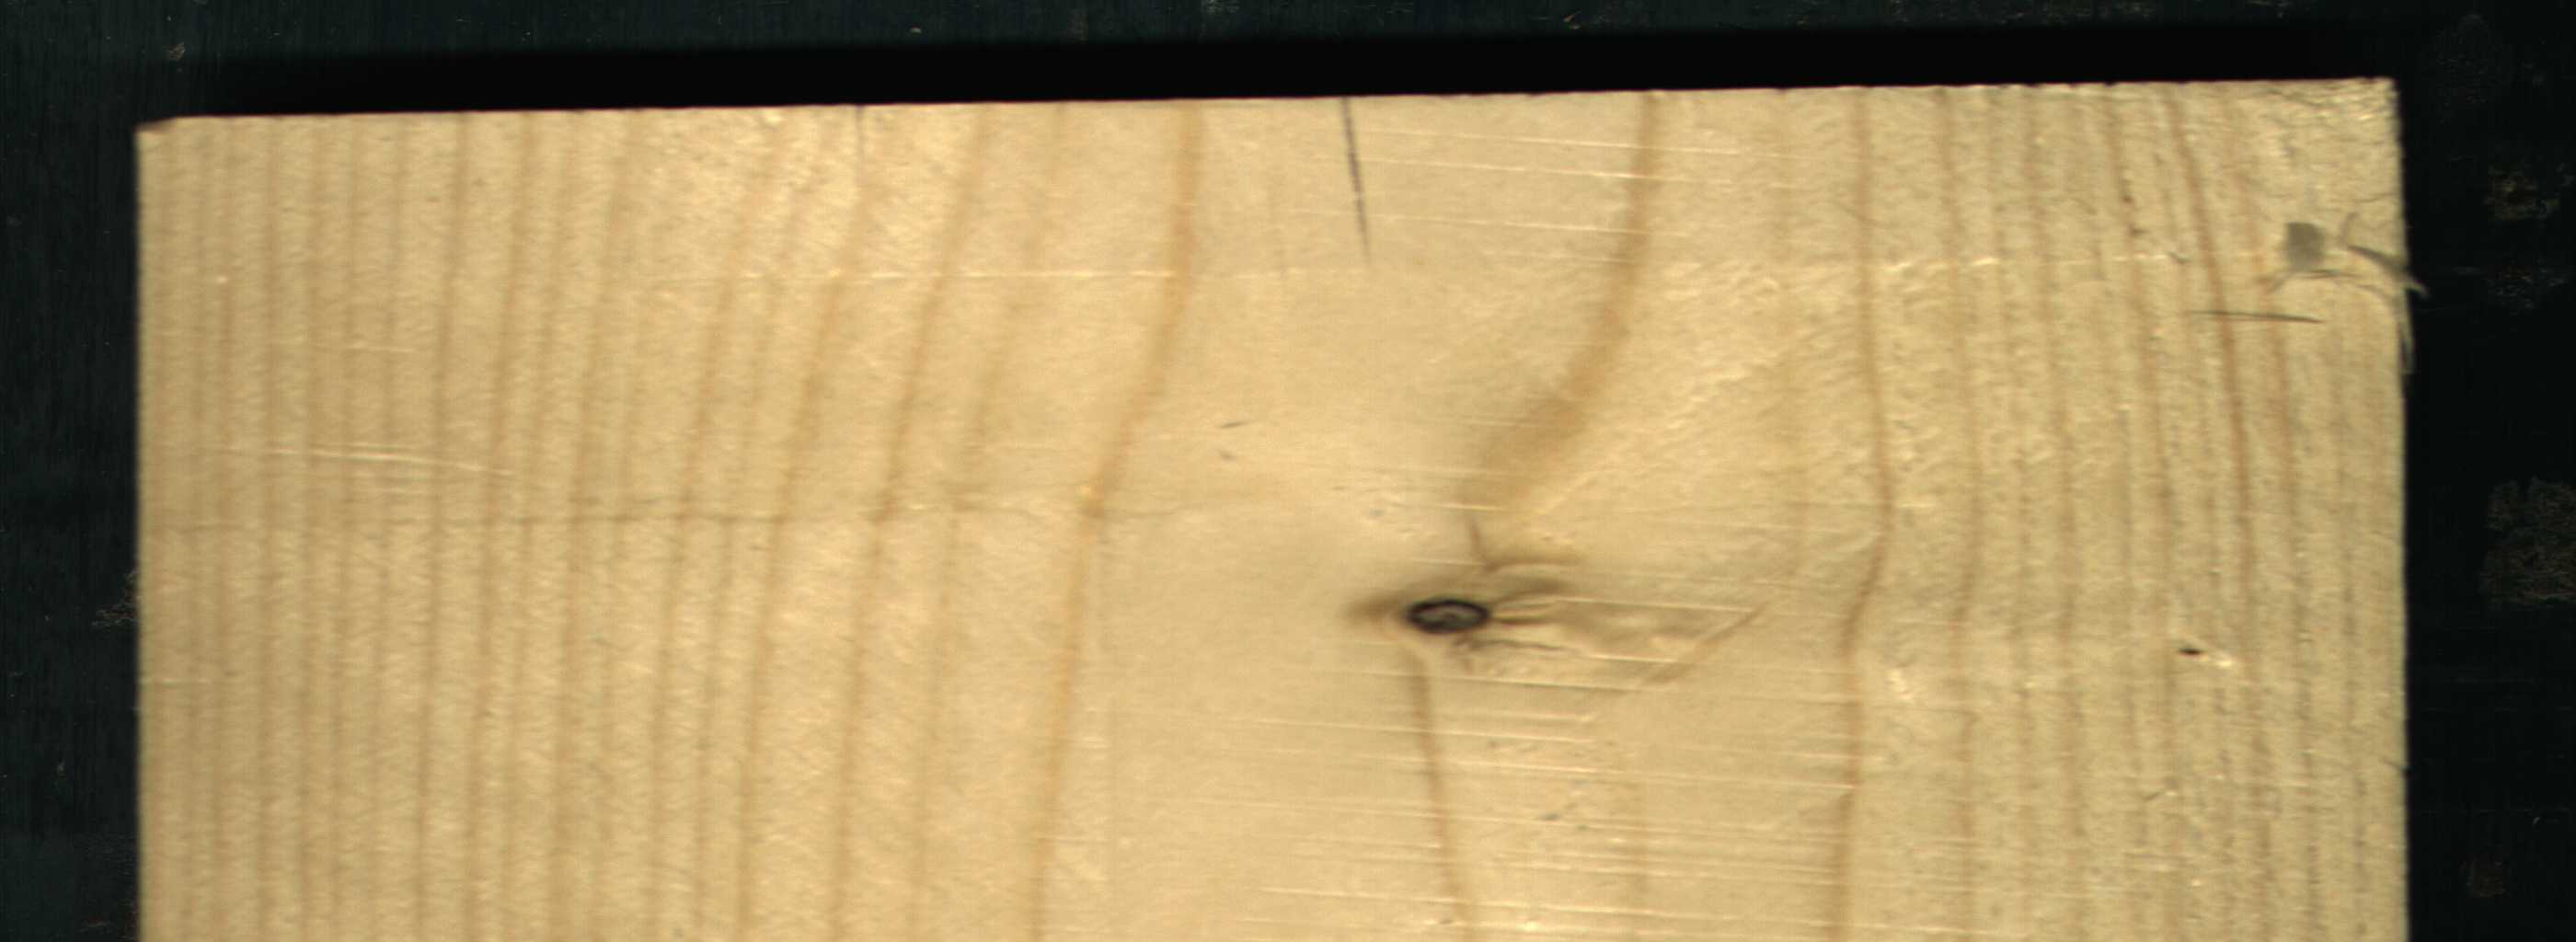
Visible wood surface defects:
Crack
Dead_Knot